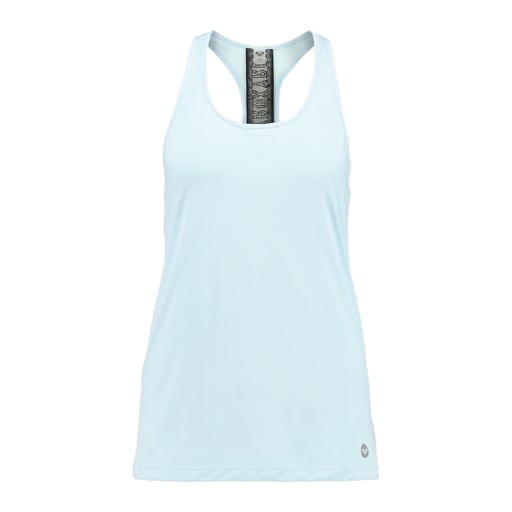
blue pro cool training tank top, active tank, blue performance tank, white background